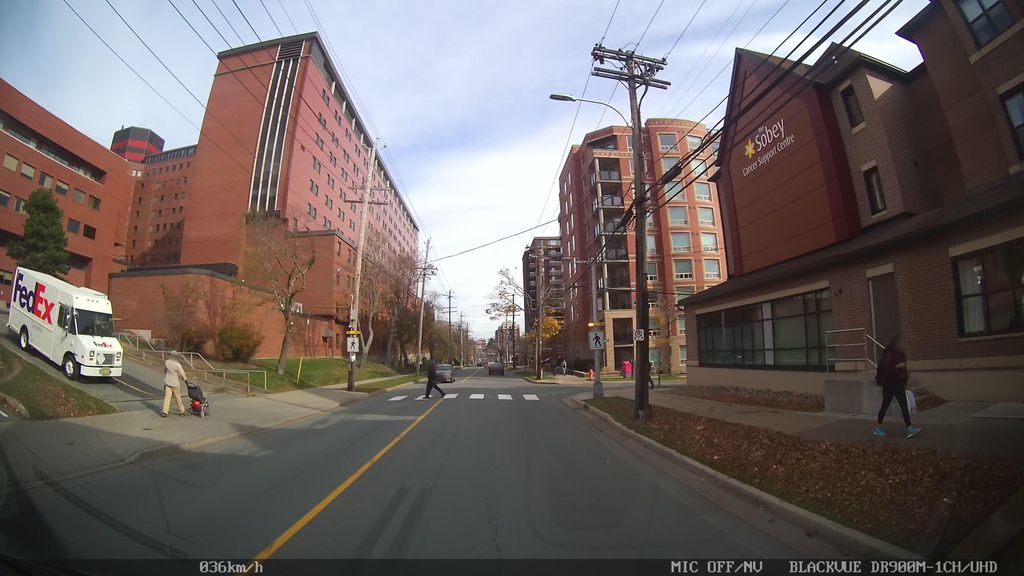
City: halifax